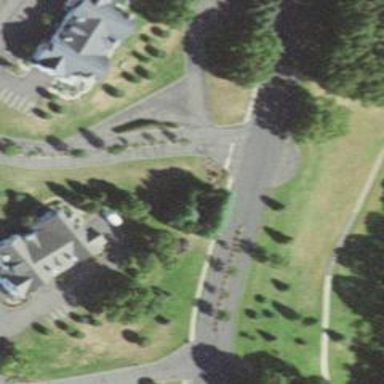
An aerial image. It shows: Asphalt driveway designated as service road.